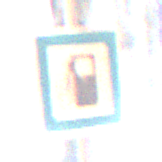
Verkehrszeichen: Tankstelle
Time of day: Night
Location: Outdoor (Urban)
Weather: Overcast
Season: Winter
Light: Artificial